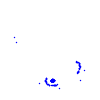
Particle: electron